Current action and preconditions to check: path_clear

Your task: For each precondition in the list above, predict whether it will hold at this action.

Consider the current scene as observed from the mobile robot's camera, and analyze the predicted future states of all dynamic agents (e.g., people, animals, vehicles, or any moving entities) within the NEXT SECOND.

IMPORTANT: Only answer "very likely" if you are absolutely certain—based on strong, clear evidence—that a dynamic agent will violate the precondition in the predicted future state. Do NOT answer "very likely" for unlikely, ambiguous, or low-probability risks.

Ask yourself for each precondition: Is there a high probability, with clear and convincing evidence, that the predicted future states of any dynamic agent will interfere with the predicted future state of the currently executing action within the NEXT SECOND, causing that precondition to fail?

Assess the risk level based on these predictions. Use "likely" or "very likely" if motions create a clear risk of interference.

Use "neutral" or "improbable" if agents are nearby but their predicted paths are clearly diverging or non-conflicting.

Failure Risk Categories: "very improbable", "improbable", "neutral", "likely", "very likely"

Answer Format: Output ONLY the probability_of_failure value from these categories: "very improbable", "improbable", "neutral", "likely", "very likely"

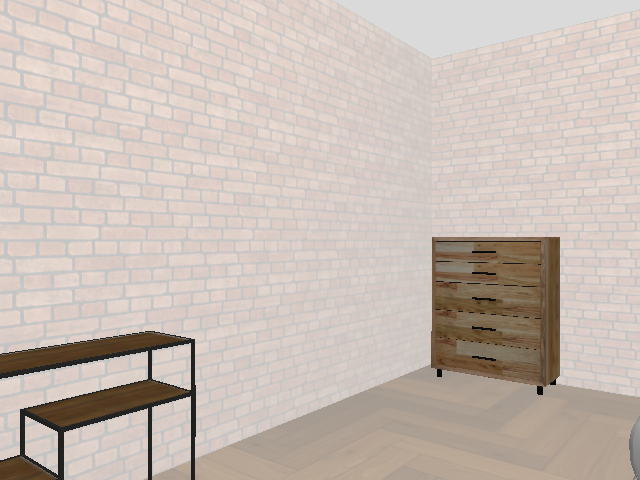

Answer: very improbable